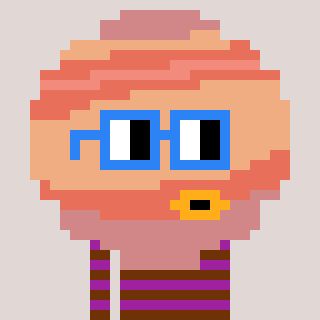
a pixel art character with square blue glasses, a jupiter-shaped head and a magenta-colored body on a warm background